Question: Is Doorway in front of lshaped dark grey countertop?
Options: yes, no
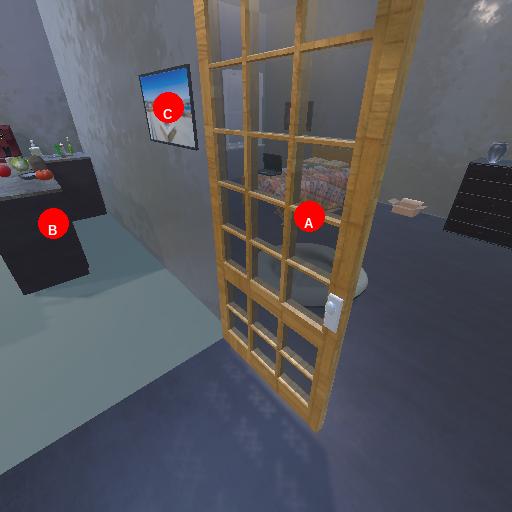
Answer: yes